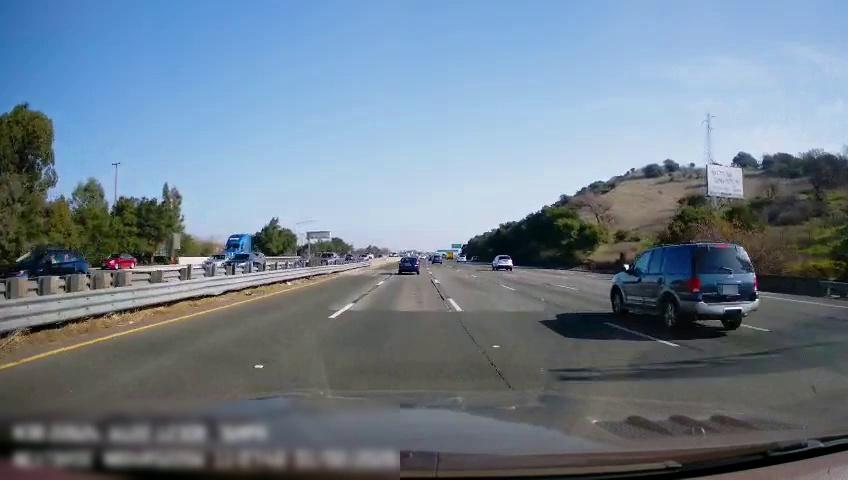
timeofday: Day
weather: Sunny
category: Drivable Space
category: Vehicles | SUV
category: Vehicles | SUV
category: Vehicles | SUV
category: Vehicles | SUV
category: Vehicles | Van
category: Vehicles | Truck
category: Vehicles | Car
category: Vehicles | Car
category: Vehicles | Car
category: Lanes | Alternate Lane
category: Lanes | Current Lane
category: Lanes | Current Lane
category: Lanes | Alternate Lane
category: Lanes | Alternate Lane
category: Lanes | Alternate Lane
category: Lanes | Alternate Lane
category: Traffic | Signs
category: Traffic | Signs
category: Traffic | Signs
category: Traffic | Signs